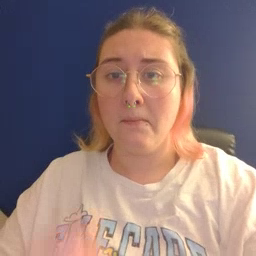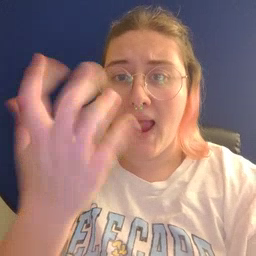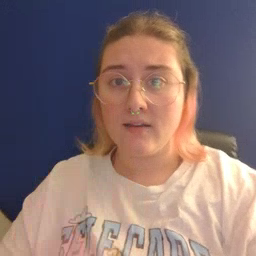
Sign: many